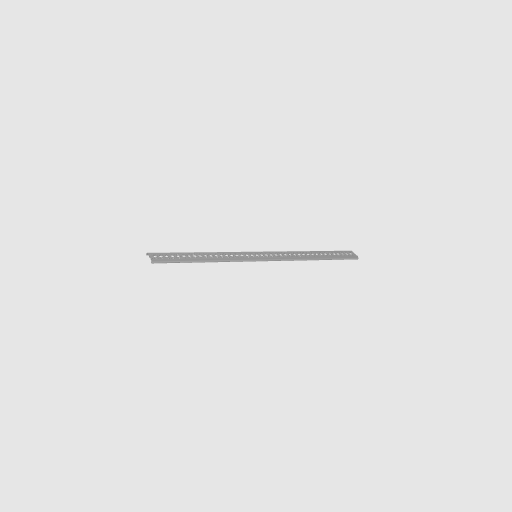
Part: RailChannel41H